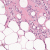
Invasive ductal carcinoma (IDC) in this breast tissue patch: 0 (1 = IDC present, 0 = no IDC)